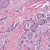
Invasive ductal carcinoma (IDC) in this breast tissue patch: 1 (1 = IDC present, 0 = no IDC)